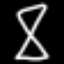
Label: hourglass